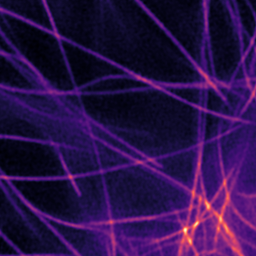
Label: Super-resolution Microtubules image